Question: I have an Idea to develop a java Swing application using the MVC pattern. I have described my idea below and please let me know that, is this a correct way of using the MVC pattern for java Swing?
-

following methods are used to get and set the name of the above view,
'''
//at top of the view its model and controller is defined as
Model model = null;
Controller controller = null;
//constructor
public view(){
this.model = new Model();
this.controller = new Controller(this, model);//controller takes view and model as its parameters.
}
public void v_addShowNameButtonsActionListener(ActionListener al){
btnActionListener.addActionListener(al);
}
public String v_getName(){
return txtName.getText();// txtName is the name of the text field.
}
public void v_setName(String name){
txtName.setText(name);
}
'''
-
> '''
/*at the top of the controller define the view and model*/
View view = null;
Model model = null;
/* constructor of the controller*/
public Constructor(View view, Model model){
this.view = view;
this.model = model;
}
class CreateShowNameButtonsActionListener implements ActionListener{
@Override
public void actionPerformed(ActionEvent e) {
Connection con = null;
try{
con = ******************** /*get the data base connection*/
view.setName(model.m_getName(con));
}catch(Exception ex){
ex.printStackTrace();
}finally{
con.close();
}
}
}
'''
-
> '''
Public class Model{
public String m_getName(Connection con){
String name;
name = ******* //do database queries and set get the name form the database
return name;
}
}
'''
I have briefly described the way I am going to implement the MVC pattern in java Swing.
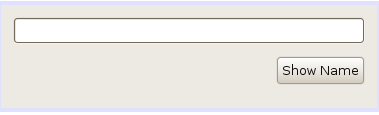
Answer: A change I would make maybe would be to do all database related operations within the model, that is, even managing my own database connections. This will allow the 'Controller' class to be completely independent from the where and the how you get the data.
All that the 'Controller' needs to know is that it needs to call the 'Model' to get whatever information it needs to eventually pass on to the 'View'.
As an extra note as well, it is usually a good idea to implement an extra layer between the 'Controller' and the 'Model', known as a 'Service' layer. This comes in handy when you also need to expose certain similar functionality through other means, such as REST. This will allow you to write all your queries in the 'Model' layer, then, any extra customization will be done within the 'Service' layer. This will allow the 'Controller' and REST API to deliver the same functionality without either cluttering the 'Model' layer or else have duplicate code in the 'Controller' and REST API.